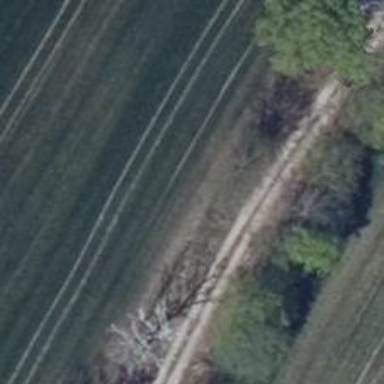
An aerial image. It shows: Row of trees in natural setting.